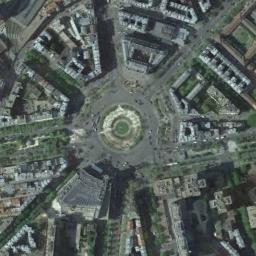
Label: roundabout